Question: ---
The underlying requirement is that I have multiple web-service server processes receiving requests from web-service clients, performing some processing (what I want to use a worker queue for), and then returning the result back to to the respective client. However I want to be able to wait for a consumer of this queue to pick up a published request, . If this timeout expires, then I want the original webservice process to receive a notification of this so it can feed back to the client.
---
- -
I'm trying to implement a sort of 'Publish TTL', whereby the (only) is notified if a message is dead-lettered. (I want the publisher to know if a message is not consumed within a certain timeout).
I have a solution as follows:
- - - -
So this resolves my requirement, as only the publisher that published the message will have the DLX message routed to it.
This, however, seems a little convoluted -- and inefficient, as the wildcard routing occurs for ALL messages (except those dead-lettered -- which shouldn't be happening).
This must be a common requirement -- is my solution advisable? Is there a more efficient way to do this? Or am I on the right track?
Here's a diagram showing my design:

Thanks!
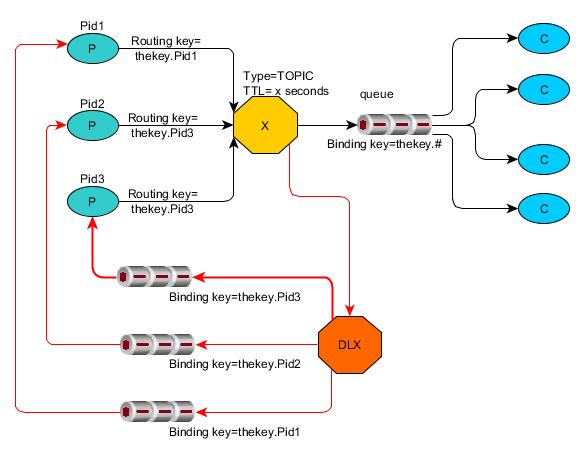
Answer: Right, so it turns out the solution is quite valid. There may be a latency hit when using a wildcard binding key and topic exchange, but probably nothing to really concern oneself about.
One comment from the mailing list was that because this is an RPC-based system, each Publisher has a unique response-queue defined, so one could bind that queue to the DLX (rather than creating a new, unique-queue-per-publisher), and thereby get both 'valid' responses and dead-lettered messages delivered to the same queue.
In my case, I wanted to make wrap this 'Publish TTL' functionality in a generic publisher, so referring to the response-queue didn't make sense -- although my solution may be slightly less efficient, as there is one more round-trip in the event of a dead-letter.
If you're interested in the mechanism the guys at Rabbit use for topic routing, you can check out:
<URL>
<URL>